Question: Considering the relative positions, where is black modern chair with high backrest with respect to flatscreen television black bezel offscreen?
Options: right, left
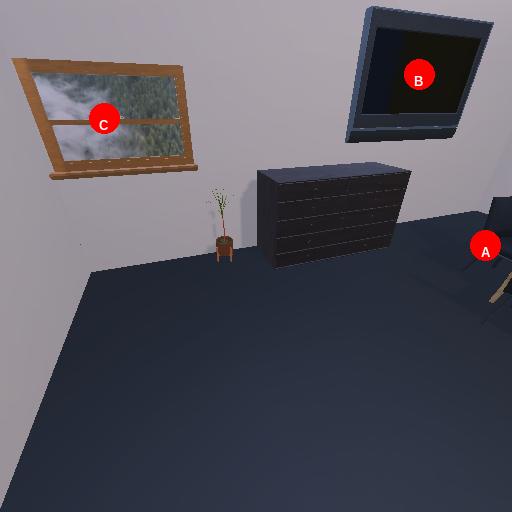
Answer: right